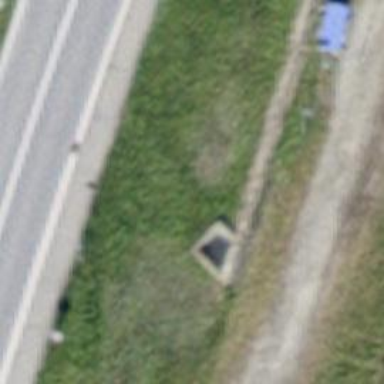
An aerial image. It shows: There is tunnel.